Field crop: maize
Growth stage: 2
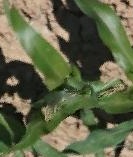
Species: maize